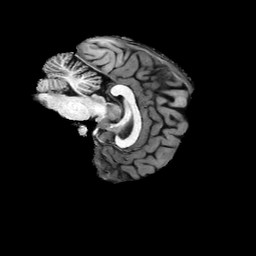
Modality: T1w
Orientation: sagittal
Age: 37
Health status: healthy
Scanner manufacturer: philips
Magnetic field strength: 3 T
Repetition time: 0.007908 s
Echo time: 0.003637 s